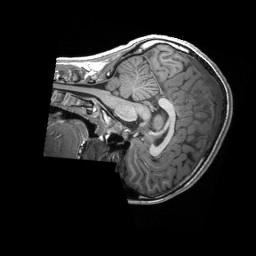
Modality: T1w
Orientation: sagittal
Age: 16
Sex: male
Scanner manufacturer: siemens
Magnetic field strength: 3 T
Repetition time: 2.3 s
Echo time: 0.00232 s